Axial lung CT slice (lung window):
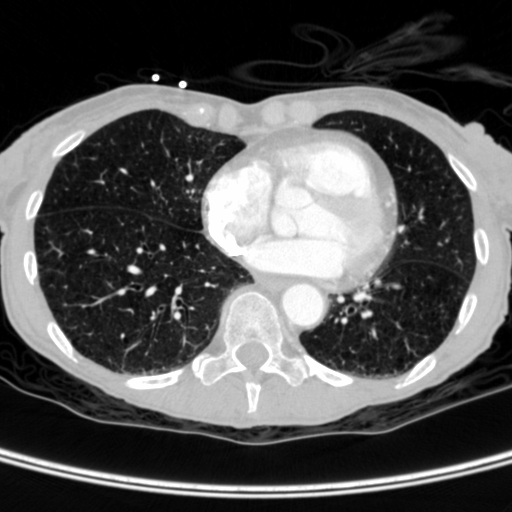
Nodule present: no